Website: home-depot
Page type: customer-info-address
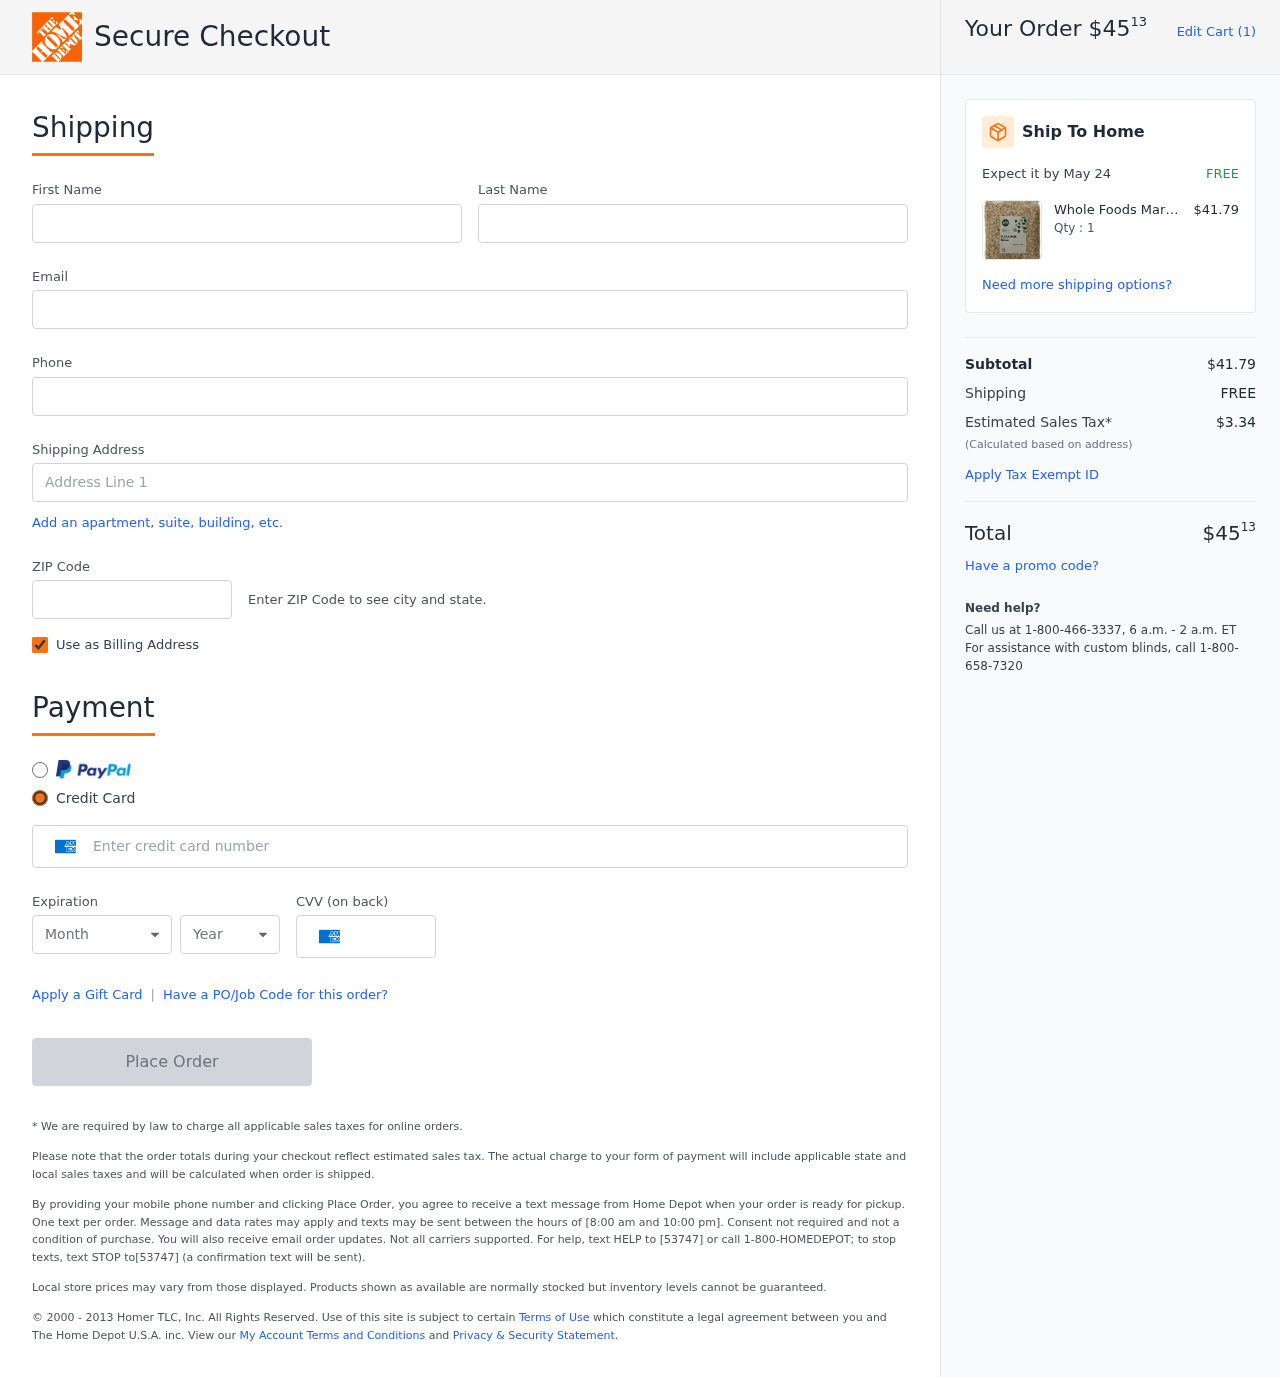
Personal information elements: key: PII_CARD_CVV
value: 7314
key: PII_CARD_EXPIRY_MONTH
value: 02
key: PII_CARD_EXPIRY_YEAR
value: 27
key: PII_CARD_NUMBER
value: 3419 6394 5680 442
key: PII_EMAIL
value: hannah_jenkins@gmail.com
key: PII_FIRSTNAME
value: Hannah
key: PII_LASTNAME
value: Jenkins
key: PII_PHONE
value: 5064155810
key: PII_POSTCODE
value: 03291
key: PII_STREET
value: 1328 Kevin Plaza Apt. 152
Product elements: key: PRODUCT1_BRAND
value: Whole Foods Market
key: PRODUCT1_NAME
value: Whole Foods Market Organic Buckwheat Flakes, 500 g
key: PRODUCT1_PRICE
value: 41.79
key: PRODUCT1_QUANTITY
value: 1
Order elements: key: ORDER_TOTAL
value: $4513
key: ORDER_NUM_ITEMS
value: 1
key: ORDER_DELIVERY_DATE
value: May 24
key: ORDER_SUBTOTAL
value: $41.79
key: ORDER_SHIPPING_COST
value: FREE
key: ORDER_TAX
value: $3.34